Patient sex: M
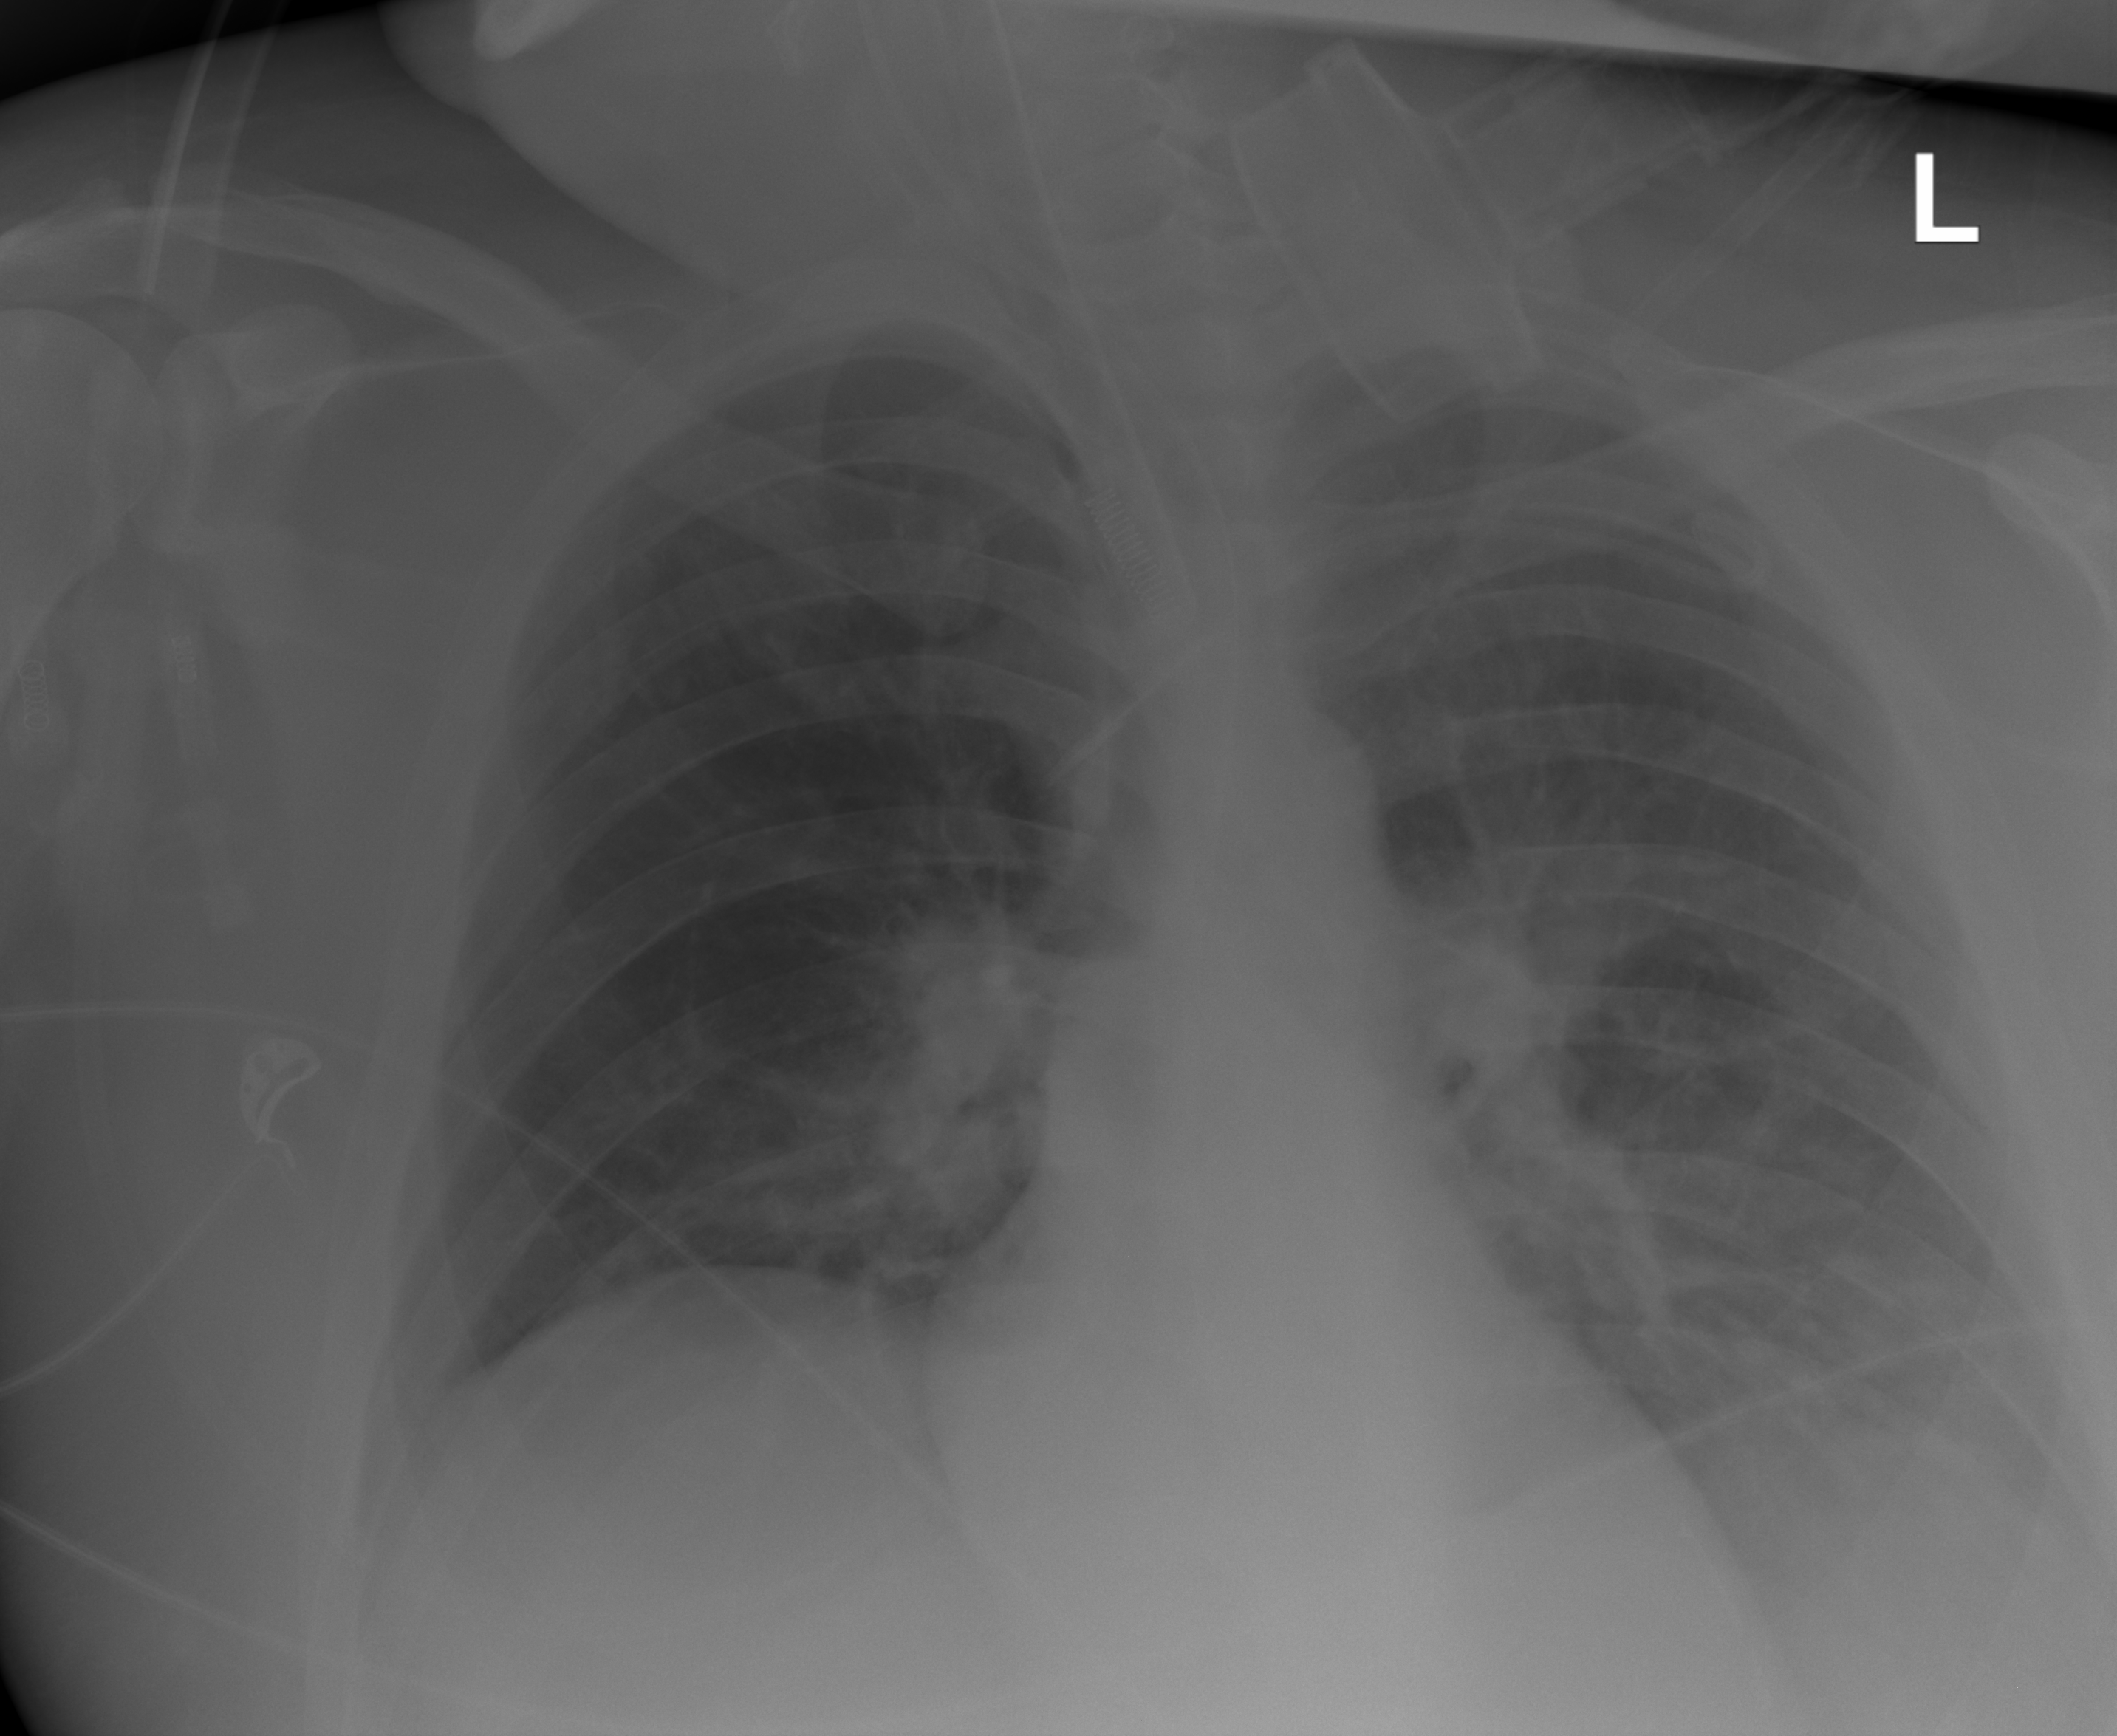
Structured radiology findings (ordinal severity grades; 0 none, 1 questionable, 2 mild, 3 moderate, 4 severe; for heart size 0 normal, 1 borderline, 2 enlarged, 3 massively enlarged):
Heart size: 0
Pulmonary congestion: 0
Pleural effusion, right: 1
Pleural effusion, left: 2
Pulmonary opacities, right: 2
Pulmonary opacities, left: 1
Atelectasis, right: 0
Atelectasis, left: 2